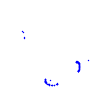
Particle: proton